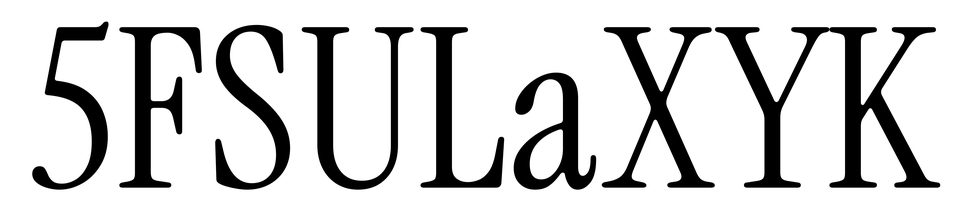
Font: InstrumentSerif-Regular